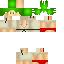
A female human skin with pale skin, wearing brown long hair dressed in a green robe top and red pants, featuring a closed mouth.